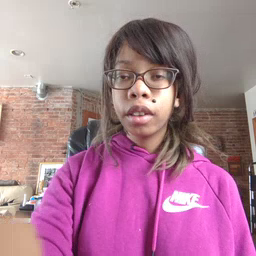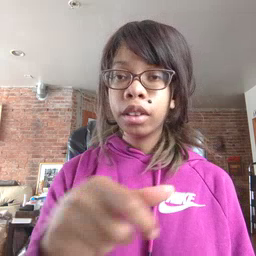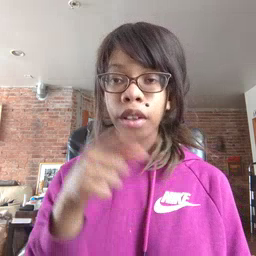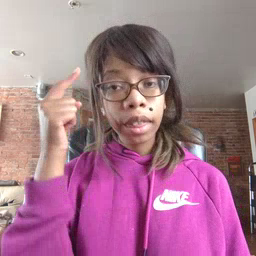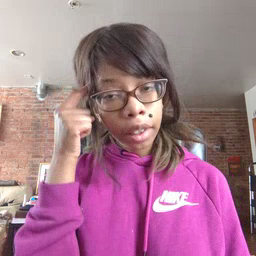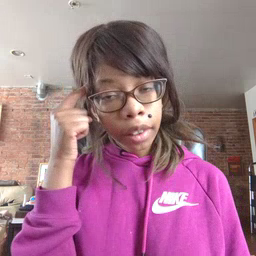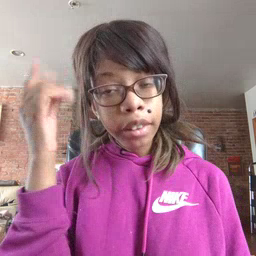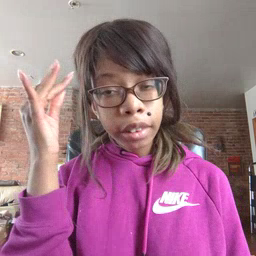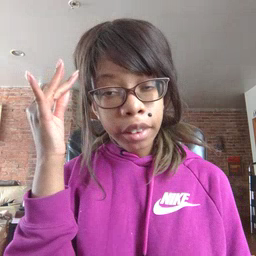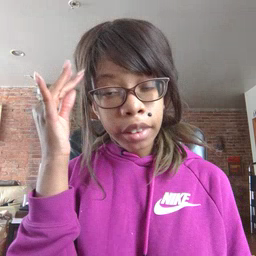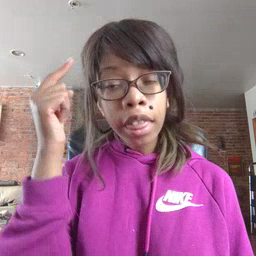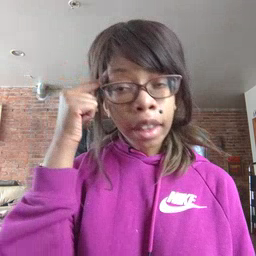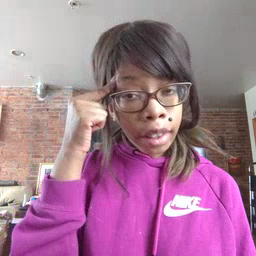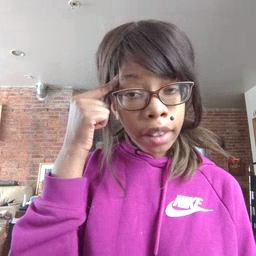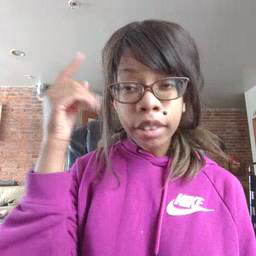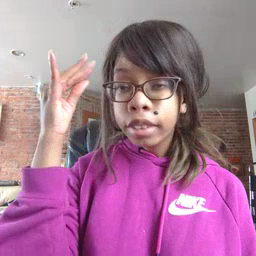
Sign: think